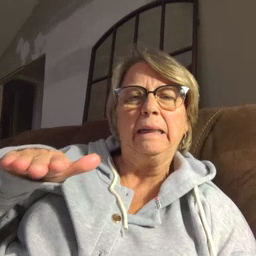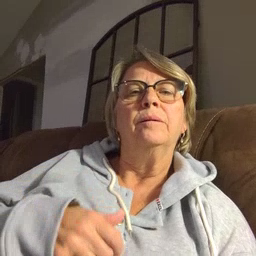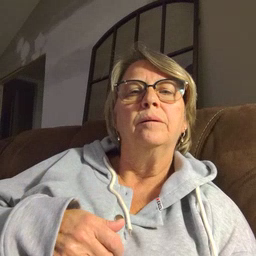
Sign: clean